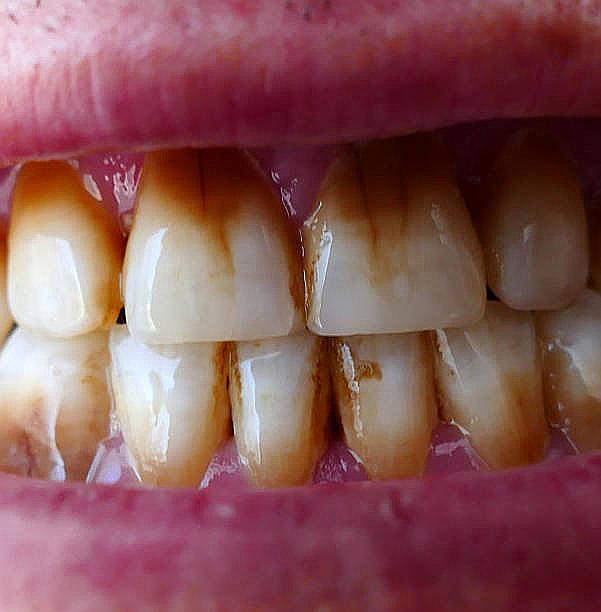
Condition: Calculus